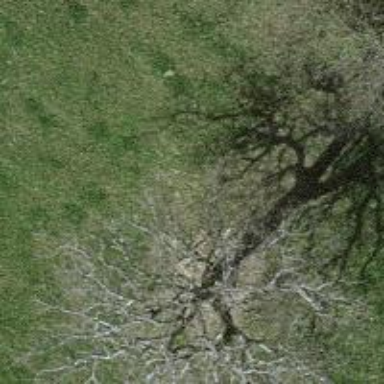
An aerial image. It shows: Beautiful tree in nature.